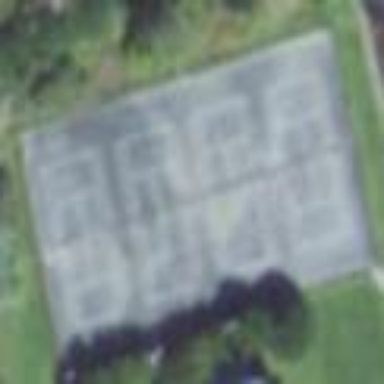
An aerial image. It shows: Tennis court on the leisure land pitch.